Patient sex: M
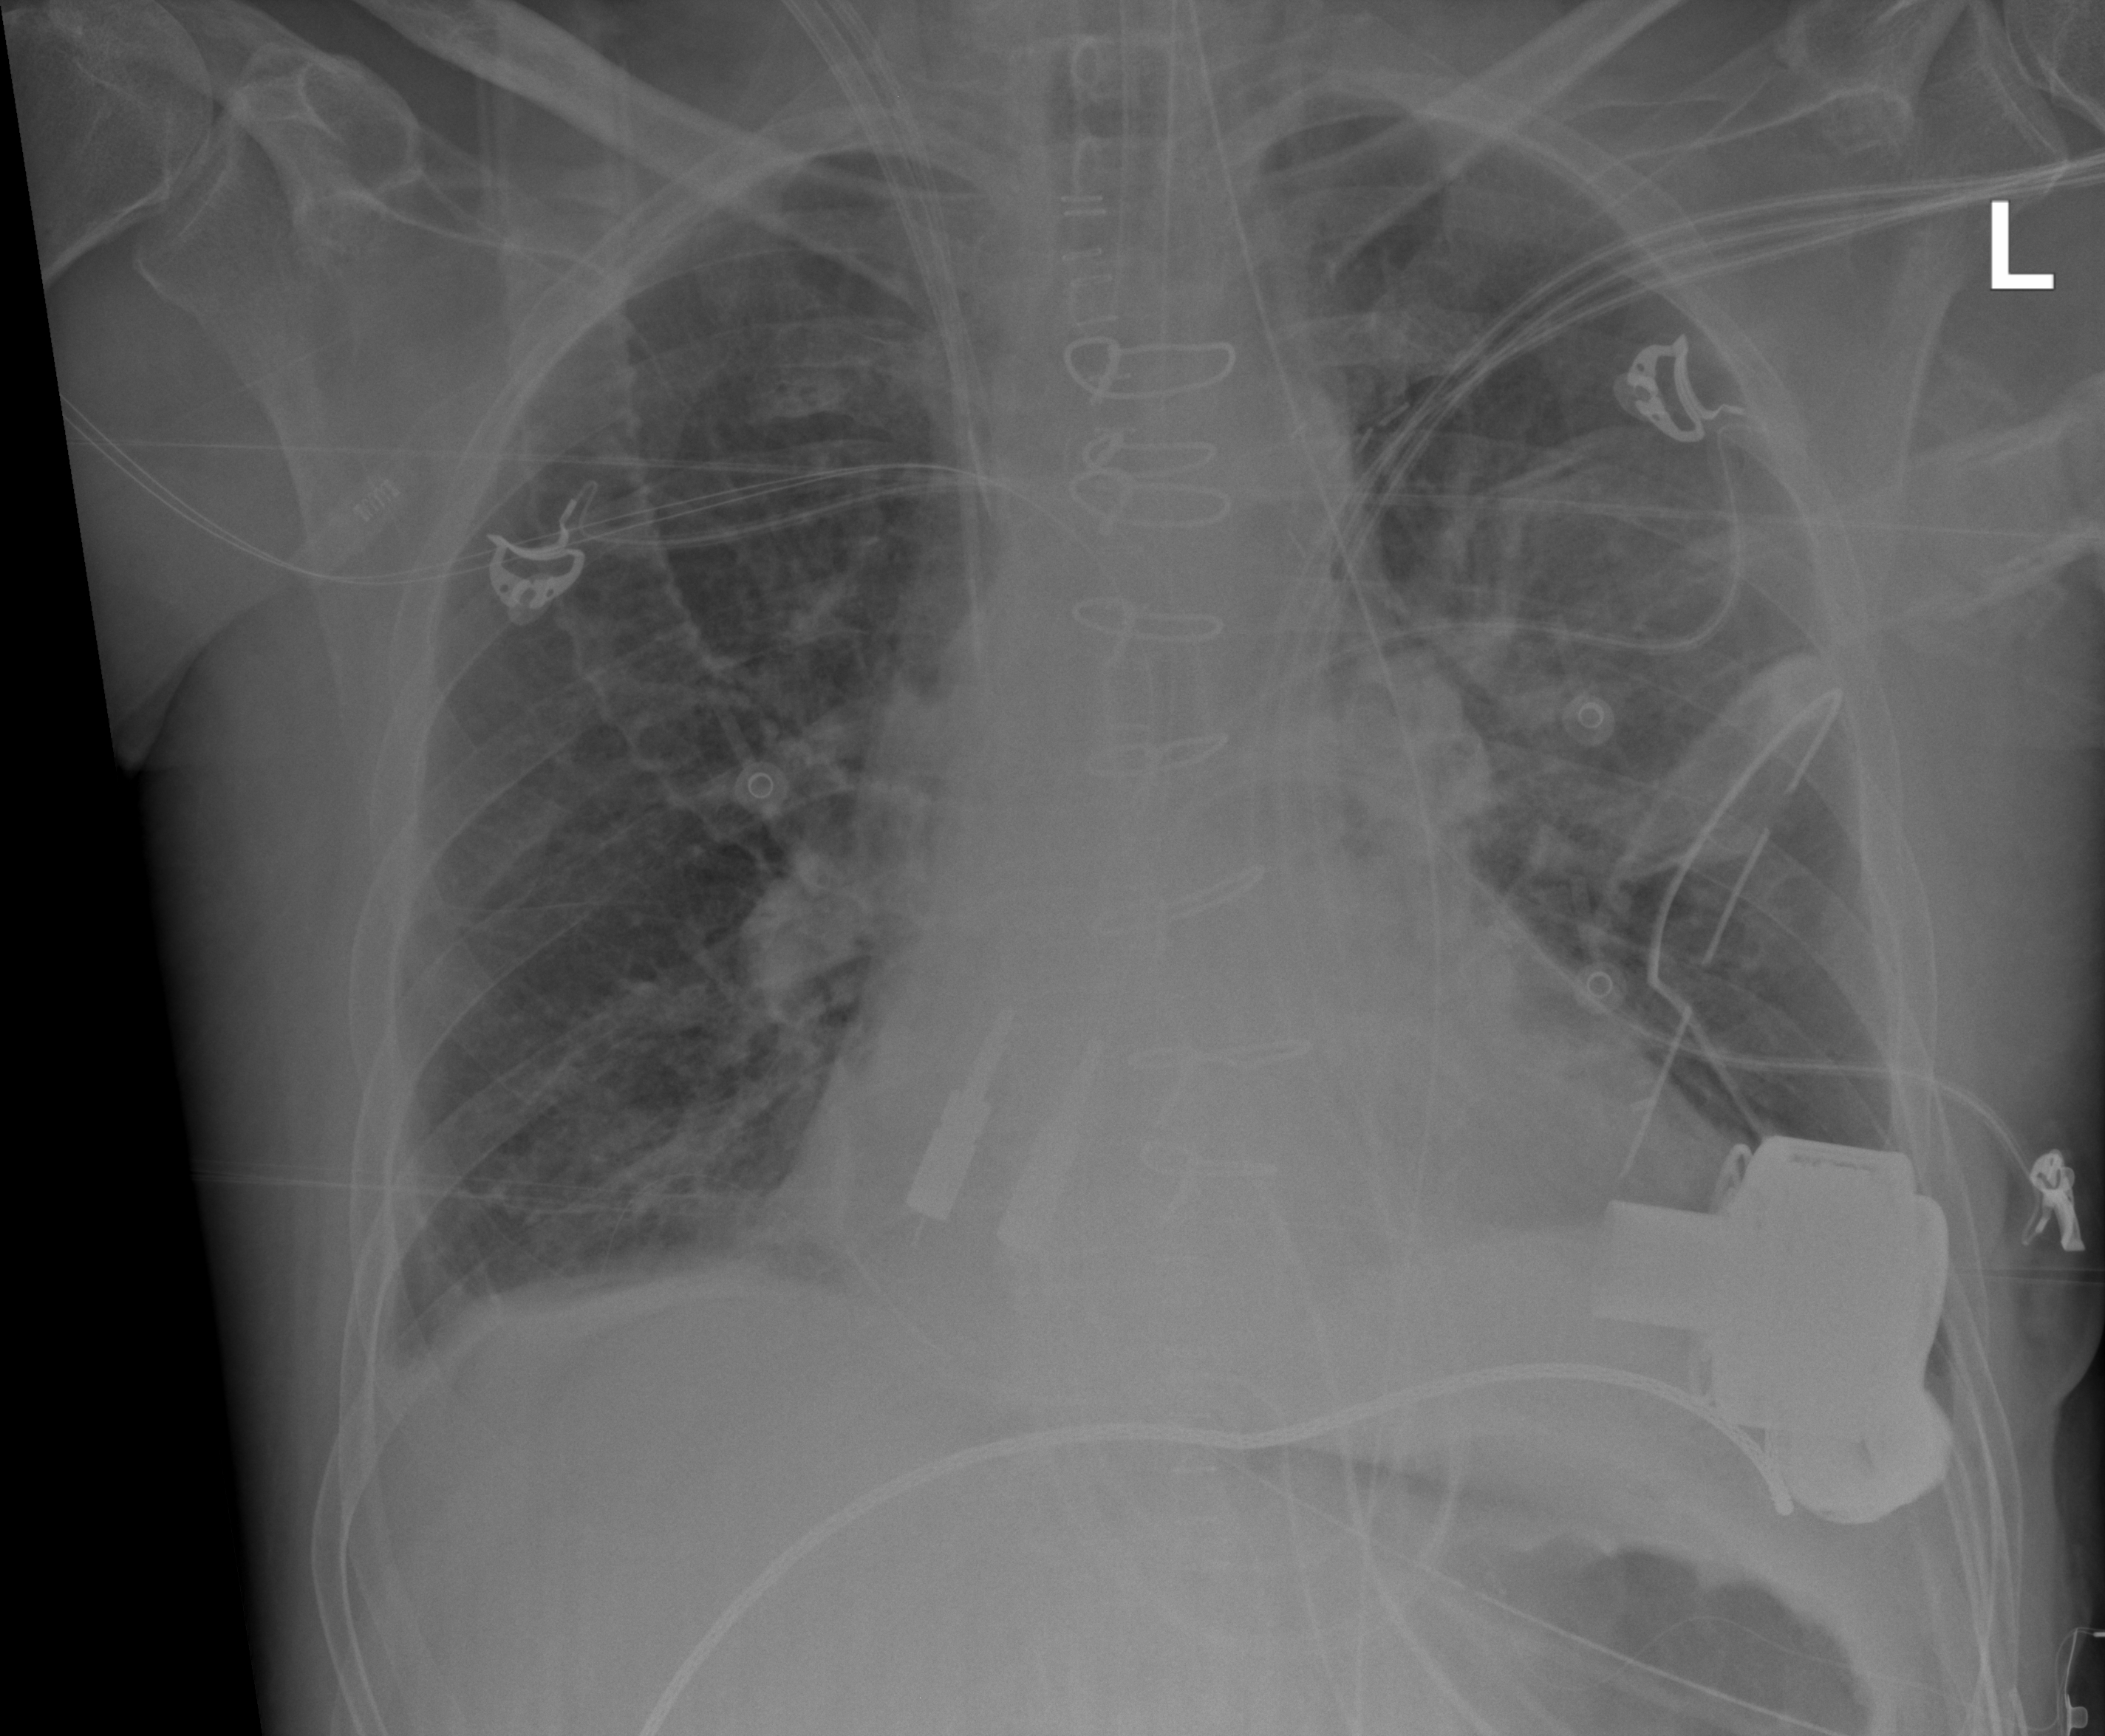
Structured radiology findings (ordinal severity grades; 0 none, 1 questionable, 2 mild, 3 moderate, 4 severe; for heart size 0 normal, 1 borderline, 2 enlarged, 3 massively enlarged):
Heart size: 2
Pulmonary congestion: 0
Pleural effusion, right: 2
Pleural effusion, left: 0
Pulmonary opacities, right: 0
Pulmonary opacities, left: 0
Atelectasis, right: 2
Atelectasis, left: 0